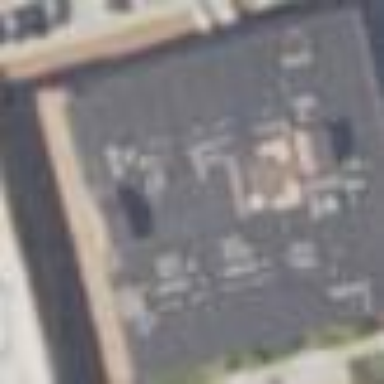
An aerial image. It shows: Warehouse building repurposed into apartments.